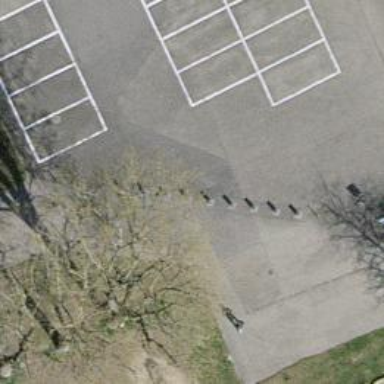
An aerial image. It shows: Bollard barrier.